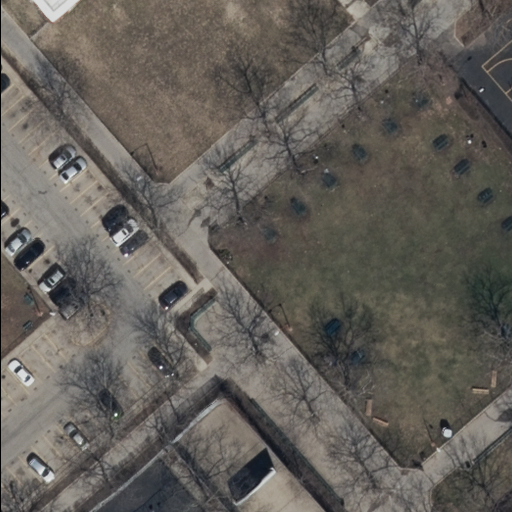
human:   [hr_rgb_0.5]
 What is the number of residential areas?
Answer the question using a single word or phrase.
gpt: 1

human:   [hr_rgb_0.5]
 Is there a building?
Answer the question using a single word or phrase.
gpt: yes

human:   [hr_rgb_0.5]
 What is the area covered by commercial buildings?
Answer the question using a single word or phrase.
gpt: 0m2

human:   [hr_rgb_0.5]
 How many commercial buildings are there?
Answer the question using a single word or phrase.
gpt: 0

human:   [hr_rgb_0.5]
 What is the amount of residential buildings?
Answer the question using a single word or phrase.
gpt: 1

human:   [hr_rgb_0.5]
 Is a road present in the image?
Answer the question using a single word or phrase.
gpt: yes

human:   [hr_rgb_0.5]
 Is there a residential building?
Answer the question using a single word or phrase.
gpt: yes

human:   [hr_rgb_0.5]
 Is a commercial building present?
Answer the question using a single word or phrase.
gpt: no

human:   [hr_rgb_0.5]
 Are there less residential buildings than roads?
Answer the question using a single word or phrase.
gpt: yes

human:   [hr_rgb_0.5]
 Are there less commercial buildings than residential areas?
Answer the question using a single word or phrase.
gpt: yes

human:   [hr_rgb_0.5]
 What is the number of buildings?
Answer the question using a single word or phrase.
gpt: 1

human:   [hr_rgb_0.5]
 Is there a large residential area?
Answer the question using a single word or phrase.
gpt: no

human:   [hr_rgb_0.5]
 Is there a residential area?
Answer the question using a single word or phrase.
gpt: yes

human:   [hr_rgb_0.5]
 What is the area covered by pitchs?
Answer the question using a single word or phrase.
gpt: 38m2

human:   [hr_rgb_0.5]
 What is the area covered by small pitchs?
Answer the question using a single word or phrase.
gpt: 38m2

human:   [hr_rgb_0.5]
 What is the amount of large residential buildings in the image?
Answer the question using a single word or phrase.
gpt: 0

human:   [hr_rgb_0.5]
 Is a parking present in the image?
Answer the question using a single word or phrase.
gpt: yes

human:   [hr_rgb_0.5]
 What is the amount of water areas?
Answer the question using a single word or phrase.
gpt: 0

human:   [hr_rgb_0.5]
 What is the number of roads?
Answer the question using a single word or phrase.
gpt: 4

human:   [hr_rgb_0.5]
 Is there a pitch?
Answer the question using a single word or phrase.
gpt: yes

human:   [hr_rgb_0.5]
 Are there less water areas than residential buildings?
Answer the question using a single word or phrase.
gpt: yes

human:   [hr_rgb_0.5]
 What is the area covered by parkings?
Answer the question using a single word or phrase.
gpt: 2459m2

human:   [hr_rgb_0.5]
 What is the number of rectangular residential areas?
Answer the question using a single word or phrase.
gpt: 1

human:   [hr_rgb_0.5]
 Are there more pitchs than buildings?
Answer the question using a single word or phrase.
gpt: no

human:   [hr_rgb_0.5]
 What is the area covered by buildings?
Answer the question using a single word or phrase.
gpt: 29m2

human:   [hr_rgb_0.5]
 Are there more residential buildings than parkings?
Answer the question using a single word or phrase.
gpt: no

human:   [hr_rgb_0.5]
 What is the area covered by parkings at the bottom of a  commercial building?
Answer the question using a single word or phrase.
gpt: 0m2

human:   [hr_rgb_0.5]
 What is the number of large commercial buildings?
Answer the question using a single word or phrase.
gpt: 0

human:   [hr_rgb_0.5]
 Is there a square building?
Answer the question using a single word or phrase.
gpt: no

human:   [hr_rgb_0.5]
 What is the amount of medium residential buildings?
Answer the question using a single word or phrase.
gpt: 0

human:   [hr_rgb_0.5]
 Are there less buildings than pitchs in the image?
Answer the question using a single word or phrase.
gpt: no

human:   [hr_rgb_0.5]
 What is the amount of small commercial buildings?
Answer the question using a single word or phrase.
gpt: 0

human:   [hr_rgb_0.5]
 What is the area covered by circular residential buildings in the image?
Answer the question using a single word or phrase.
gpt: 0m2

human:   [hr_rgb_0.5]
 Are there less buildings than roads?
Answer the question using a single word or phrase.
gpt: yes

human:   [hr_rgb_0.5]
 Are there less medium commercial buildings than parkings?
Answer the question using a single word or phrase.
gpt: yes

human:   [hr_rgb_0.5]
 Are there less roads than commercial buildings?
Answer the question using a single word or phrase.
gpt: no

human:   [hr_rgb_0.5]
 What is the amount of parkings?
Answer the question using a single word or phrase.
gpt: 1

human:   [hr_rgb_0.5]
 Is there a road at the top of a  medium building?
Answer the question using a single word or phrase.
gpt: no

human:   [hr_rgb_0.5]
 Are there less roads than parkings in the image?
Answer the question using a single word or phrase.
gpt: no

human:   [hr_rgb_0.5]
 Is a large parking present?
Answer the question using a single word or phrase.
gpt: yes

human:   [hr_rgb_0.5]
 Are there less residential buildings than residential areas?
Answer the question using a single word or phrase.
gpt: no

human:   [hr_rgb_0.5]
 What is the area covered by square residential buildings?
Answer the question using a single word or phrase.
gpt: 0m2

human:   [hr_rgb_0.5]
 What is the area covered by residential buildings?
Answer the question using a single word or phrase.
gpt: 29m2

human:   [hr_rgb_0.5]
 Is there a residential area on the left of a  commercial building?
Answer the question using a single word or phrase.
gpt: no

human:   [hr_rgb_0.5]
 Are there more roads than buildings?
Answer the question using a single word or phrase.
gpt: yes

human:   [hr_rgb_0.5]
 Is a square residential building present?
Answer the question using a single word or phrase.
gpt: no

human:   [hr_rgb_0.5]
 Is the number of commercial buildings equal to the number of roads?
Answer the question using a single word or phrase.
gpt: no

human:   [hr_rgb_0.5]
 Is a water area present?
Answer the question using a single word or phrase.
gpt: no

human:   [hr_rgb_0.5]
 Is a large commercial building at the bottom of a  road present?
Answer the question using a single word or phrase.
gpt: no

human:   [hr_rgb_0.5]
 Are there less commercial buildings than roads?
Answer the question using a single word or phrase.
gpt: yes

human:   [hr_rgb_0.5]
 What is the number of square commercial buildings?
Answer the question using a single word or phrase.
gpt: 0

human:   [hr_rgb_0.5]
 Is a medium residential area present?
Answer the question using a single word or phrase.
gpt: yes

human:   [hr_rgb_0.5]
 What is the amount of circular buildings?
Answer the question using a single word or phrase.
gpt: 0

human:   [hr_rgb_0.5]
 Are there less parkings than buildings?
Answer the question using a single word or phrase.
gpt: no

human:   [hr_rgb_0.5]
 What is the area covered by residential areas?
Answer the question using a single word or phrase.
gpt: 477m2

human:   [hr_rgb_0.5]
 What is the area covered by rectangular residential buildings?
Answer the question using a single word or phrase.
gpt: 29m2

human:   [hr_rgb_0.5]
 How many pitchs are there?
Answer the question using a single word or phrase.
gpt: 1

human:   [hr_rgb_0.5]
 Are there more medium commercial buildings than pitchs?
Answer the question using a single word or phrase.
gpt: no

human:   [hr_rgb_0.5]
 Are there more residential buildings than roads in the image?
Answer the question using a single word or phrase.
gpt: no

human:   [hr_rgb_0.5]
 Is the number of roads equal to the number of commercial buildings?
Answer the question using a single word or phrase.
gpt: no

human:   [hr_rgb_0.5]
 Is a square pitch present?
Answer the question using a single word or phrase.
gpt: no

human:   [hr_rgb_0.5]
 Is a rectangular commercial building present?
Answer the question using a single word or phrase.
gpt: no

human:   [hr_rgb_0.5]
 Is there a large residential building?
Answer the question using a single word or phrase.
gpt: no

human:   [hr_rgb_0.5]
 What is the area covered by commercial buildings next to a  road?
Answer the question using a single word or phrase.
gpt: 0m2